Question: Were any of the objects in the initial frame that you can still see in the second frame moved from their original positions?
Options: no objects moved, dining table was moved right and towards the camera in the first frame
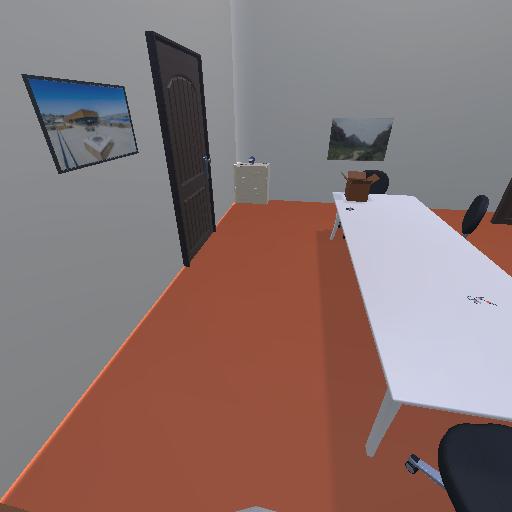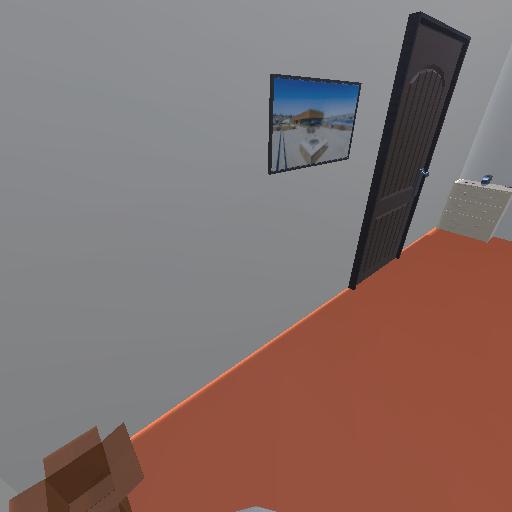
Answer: no objects moved